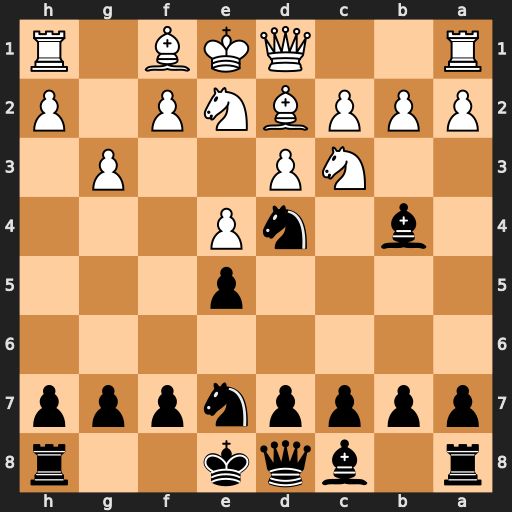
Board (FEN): r1bqk2r/ppppnppp/8/4p3/1b1nP3/2NP2P1/PPPBNP1P/R2QKB1R
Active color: b
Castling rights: KQkq
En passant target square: -
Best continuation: Nf3#